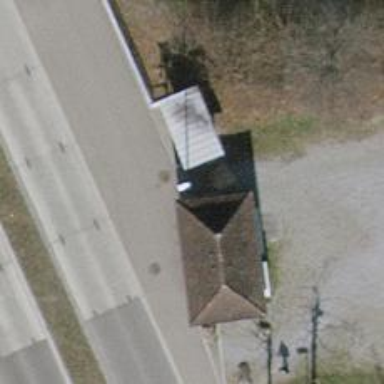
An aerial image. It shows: Post box.